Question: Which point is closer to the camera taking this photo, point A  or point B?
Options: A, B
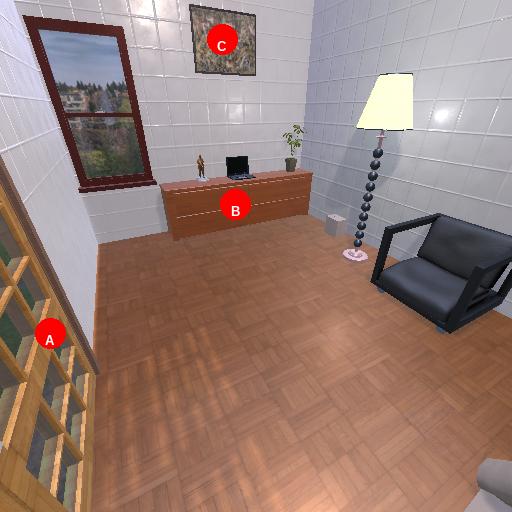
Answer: A